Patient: sex F, age 36
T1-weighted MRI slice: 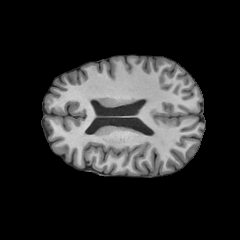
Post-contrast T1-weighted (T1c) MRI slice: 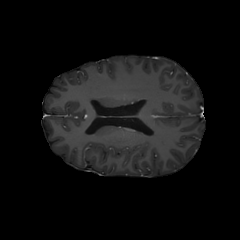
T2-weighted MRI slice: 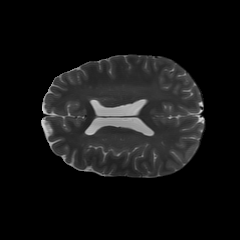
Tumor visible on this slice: no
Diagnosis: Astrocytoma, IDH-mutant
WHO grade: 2